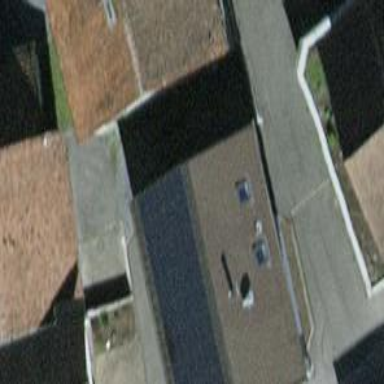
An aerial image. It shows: Detached building.